Question: how to get value of added file uploaded value by using request.form in MVC Razor? i can not access "fileTypeInput" value. Look please screenshot...
'''
<span class="btn green fileinput-button">
<i class="icon-plus icon-white"></i>
<span>@Html.LocalizeGlobal("Add files...")</span>
@* <input type="file" id="fileContainer" name="files[]" multiple />*@
<input type="file" name="fileTypeInput" value="Upload" />
</span>
</div>
private void FileUpload(Course item)
{
var x = (System.Web.HttpPostedFileBase)Request.Files["uploadFile"];
switch (Request.Form["fileTypeInput"])
{
case "Upload":
. . . .
. . . . .
}
}
'''

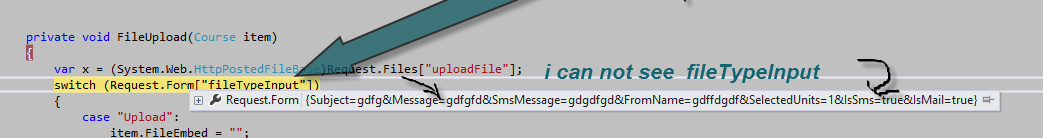
Answer: 'fileTypeInput' will be inside 'Request.Files' and not inside 'Request.Form'. You seem to have inverted those keys:
'''
var x = (System.Web.HttpPostedFileBase)Request.Files["fileTypeInput"];
'''
Since your file input has the name 'fileTypeInput', that's the key you should use to retrieve the uploaded file from the 'Request.Files' collection. Right now you have used 'Request.Files["uploadFile"]' but it is unclear where this 'uploadFile' is coming from and whether you have a file input with this name inside your form.
You could also have your controller action take a parameter with the same name:
'''
public ActionResult SomeAction(HttpPostedFileBase fileTypeInput)
{
...
}
'''
this will avoid you the need of casting and also make your action easier to unit test in isolation.